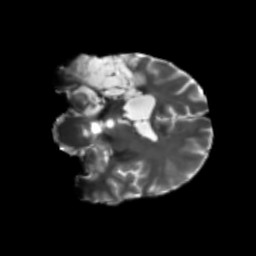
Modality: T2w
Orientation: coronal
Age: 39
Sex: male
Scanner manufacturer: siemens
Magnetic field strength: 3 T
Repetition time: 5.25 s
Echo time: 0.08 s